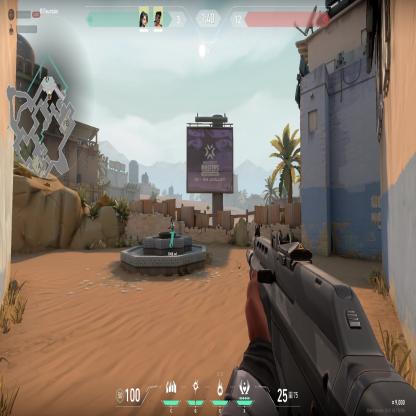
Label: teammate